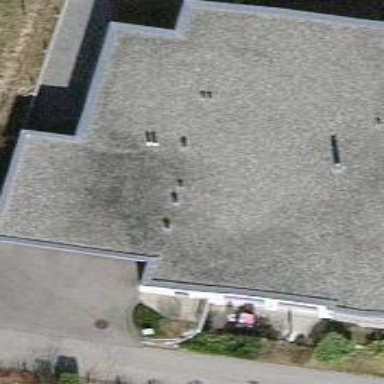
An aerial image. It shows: View of roof of building.